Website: ulta-beauty
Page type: address-validator
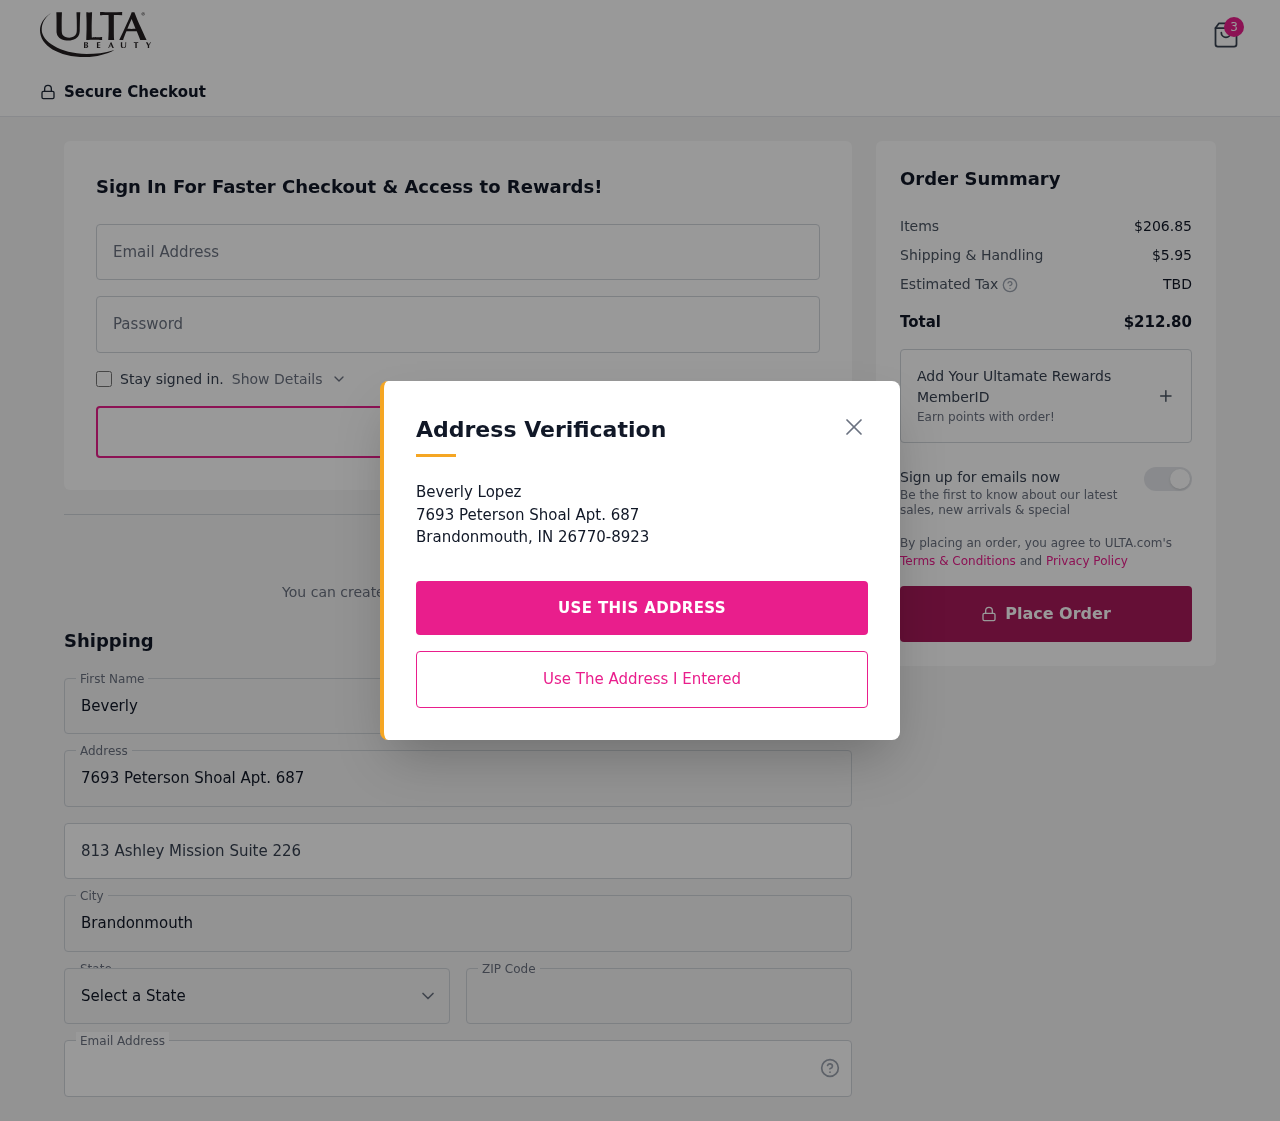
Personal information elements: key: PII_CITY
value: Brandonmouth
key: PII_EMAIL
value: blopez@hotmail.com
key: PII_FIRSTNAME
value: Beverly
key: PII_LASTNAME
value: Lopez
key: PII_POSTCODE
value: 26770
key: PII_STATE_ABBR
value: IN
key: PII_STREET
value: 7693 Peterson Shoal Apt. 687
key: PII_STREET2
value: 7693 Peterson Shoal Apt. 687
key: PII_STREET2
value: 813 Ashley Mission Suite 226
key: PII_FULLNAME2
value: Beverly Lopez
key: PII_CITY2
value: Brandonmouth
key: PII_STATE_ABBR2
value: IN
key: PII_POSTCODE_FULL
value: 26770
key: PII_POSTCODE_EXT
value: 8923
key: PII_POSTCODE_NUMERIC
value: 26770
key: PII_POSTCODE_EXT_NUMERIC
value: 8923
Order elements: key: ORDER_NUM_ITEMS
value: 3
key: ORDER_SUBTOTAL
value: $206.85
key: ORDER_SHIPPING_COST
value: $5.95
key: ORDER_TOTAL
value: $212.80